Question: Here is the CSS stylesheet showing its correct position
'''
#header {
background-color: #999;
position: absolute;
height: 100px;
width: 1000px;
left: 0px;
top: 0px;
background-image: url(../GFX/Web-Banner.png);
}
#content {
background-color: #CCC;
position: absolute;
height: 500px;
width: 1000px;
left: 0px;
top: 125px;
}
#navigation {
background-color: #666;
position: absolute;
height: 100px;
width: 1000px;
left: 0px;
top: 100px;
}
#footer {
background-color: #333;
position: absolute;
height: 100px;
width: 1000px;
left: 0px;
top: 600px;
}
.maintext {
font-family: "Futura LT Light";
font-size: 12px;
font-style: normal;
color: #000;
}
'''
Here is a screenshot of the footer not showing ( the color of the footer is grey )

'''
<!doctype html>
<html>
<head>
<meta charset="utf-8">
<title>Josh Taylor</title>
<link href="style.css" rel="stylesheet" type="text/css">
</head>
<body>
<div id="header">Content for id "header" Goes Here
<div id="navigation">Content for id "navigation" Goes Here</div>
</div>
<div id="content">Content for id "content" Goes Here</div>
<div class="footer">Content for class "footer" Goes Here</div>
</body>
</html>
'''
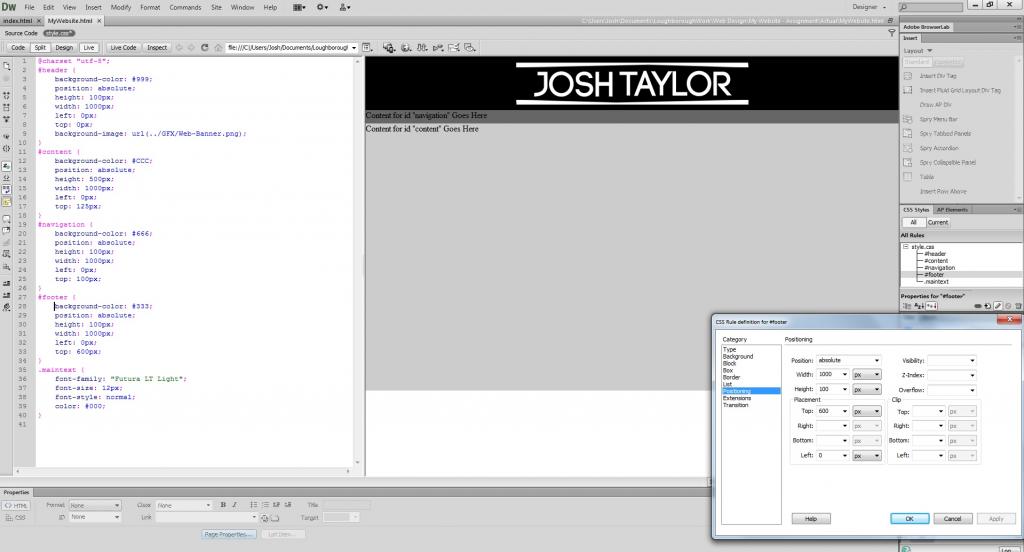
Answer: Change in HTML: make footer as id="footer"